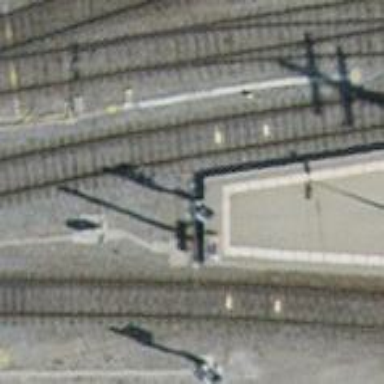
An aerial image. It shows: Railway signal.